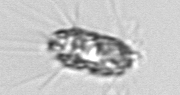
Label: Corethron_hystrix